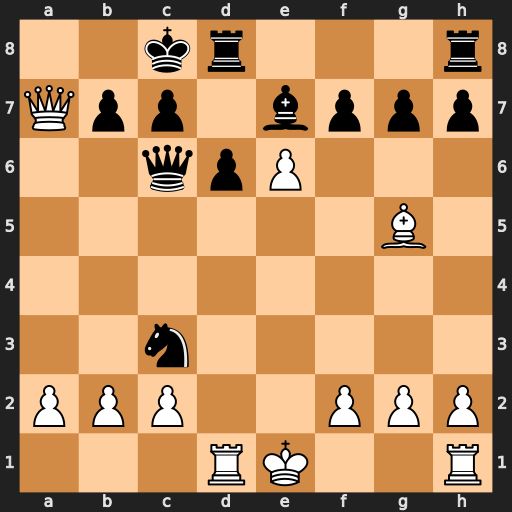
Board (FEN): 2kr3r/Qpp1bppp/2qpP3/6B1/8/2n5/PPP2PPP/3RK2R
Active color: w
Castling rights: K
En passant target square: -
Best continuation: Qa8#